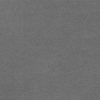
Label: dusty